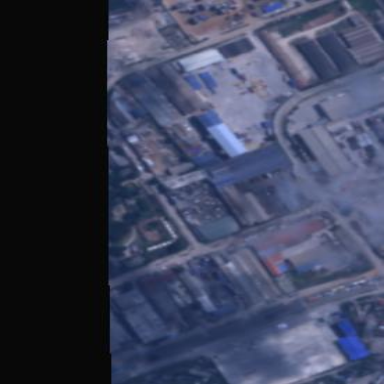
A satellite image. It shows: Industrial area.